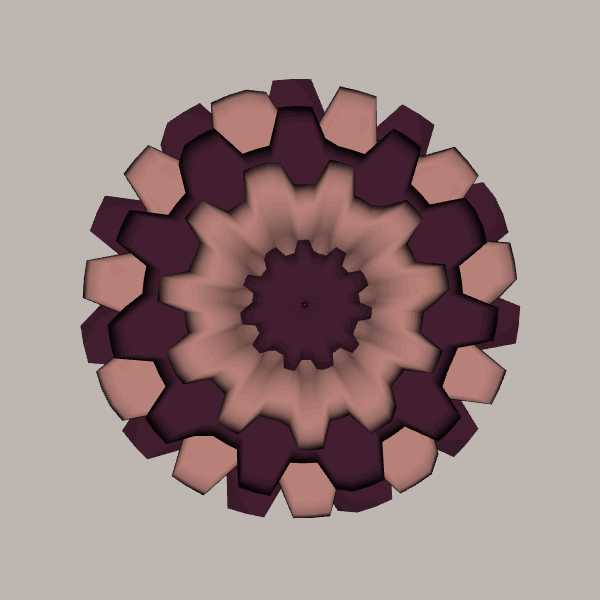
Background: light